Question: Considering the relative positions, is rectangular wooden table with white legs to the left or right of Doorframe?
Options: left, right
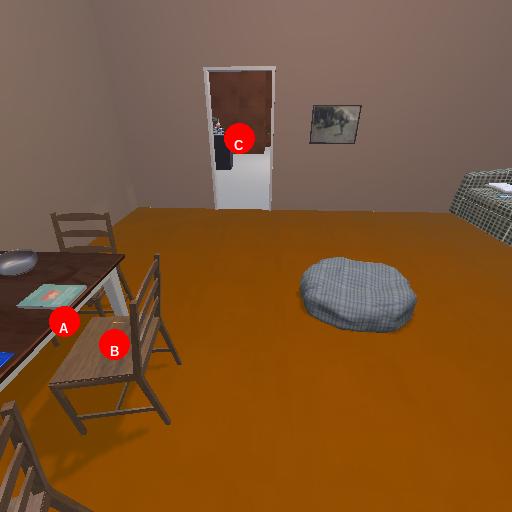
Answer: left